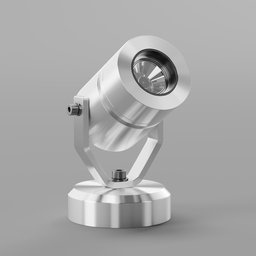
Label: lighting